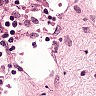
Metastatic tissue present: no